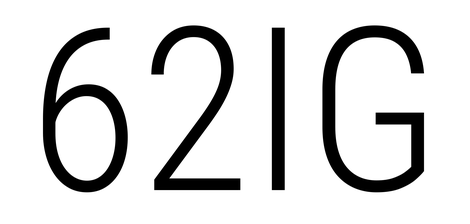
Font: Roboto_Condensed_Light